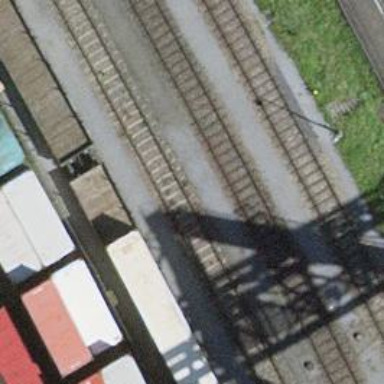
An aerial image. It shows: Rail spur service.